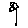
Label: flower